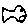
Label: fish